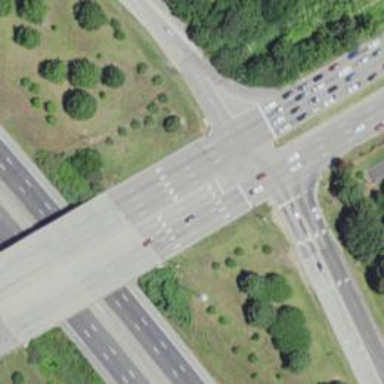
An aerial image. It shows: Bridge over trunk highway with expressway.